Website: home-depot
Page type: address-validator
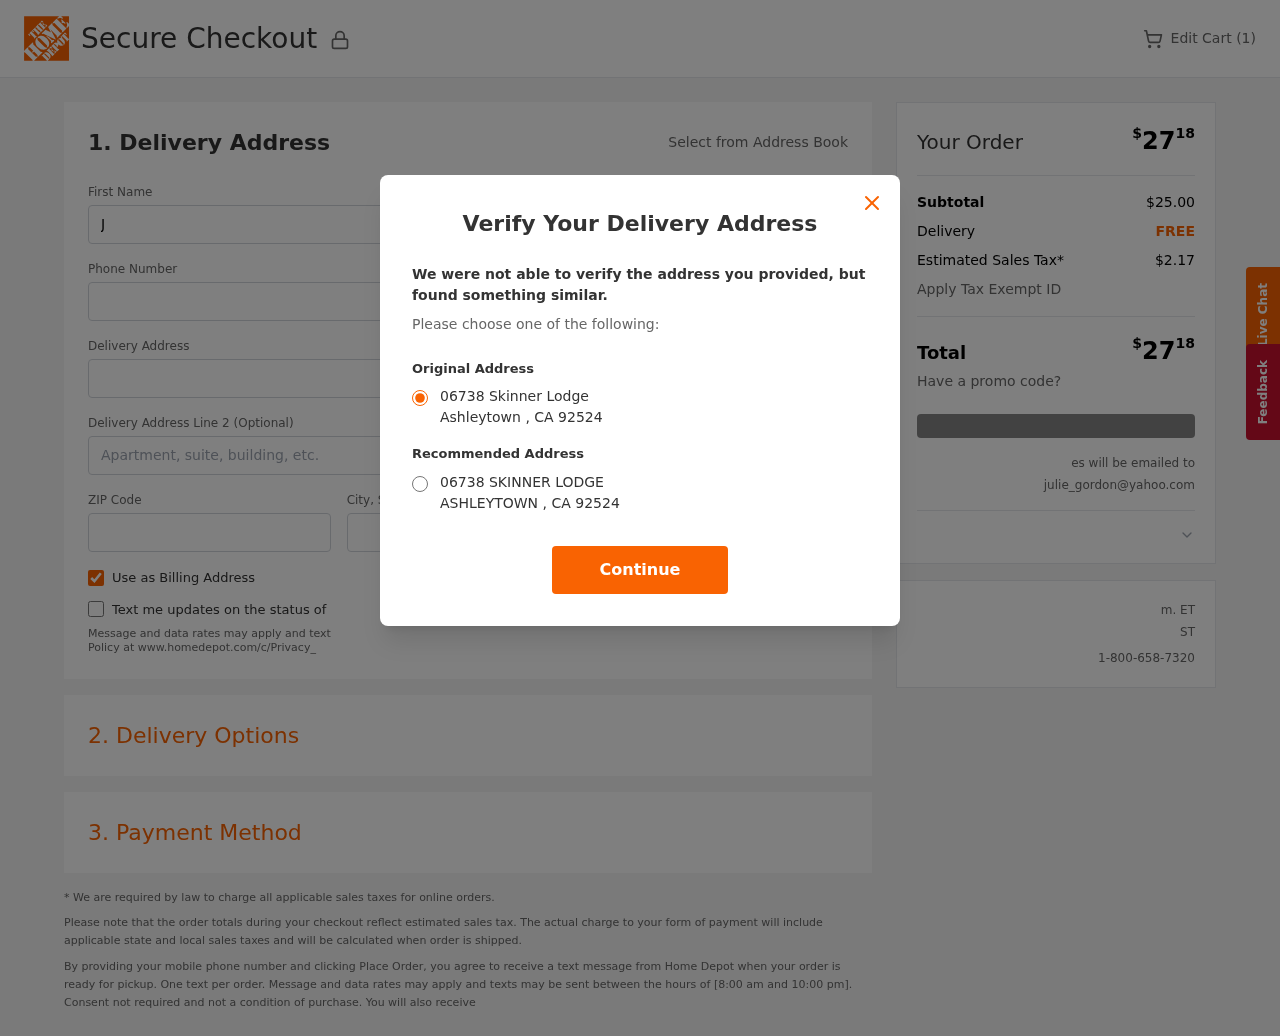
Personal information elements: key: PII_CITY
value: Ashleytown
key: PII_EMAIL
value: julie_gordon@yahoo.com
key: PII_POSTCODE
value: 92524
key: PII_STATE_ABBR
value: CA
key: PII_STREET
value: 06738 Skinner Lodge
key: PII_FIRSTNAME
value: Julie
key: PII_LASTNAME
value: Gordon
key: PII_PHONE
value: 3252490397
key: PII_CITY_STATE
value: Ashleytown, CA
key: PII_STREET_ALT
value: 06738 SKINNER LODGE
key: PII_CITY_ALT
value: ASHLEYTOWN
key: PII_POSTCODE_FULL
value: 92524
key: PII_POSTCODE_NUMERIC
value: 92524
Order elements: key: ORDER_NUM_ITEMS
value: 1
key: ORDER_TOTAL
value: $2718
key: ORDER_SUBTOTAL
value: $25.00
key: ORDER_SHIPPING_COST
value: FREE
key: ORDER_TAX
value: $2.17